Question: 'ViewB' and 'ViewC' are subviews of 'ViewA'. Say 'ViewB' is currently on top of 'ViewC'. I would like to bring 'ViewC' on top with flipping animation as shown in the diagram. I use the 'UIView' class method '(void)transitionFromView:(UIView *)fromView toView:(UIView *)toView duration:(NSTimeInterval)duration options:(UIViewAnimationOptions)options completion:(void (^)(BOOL finished))completion'. However, the 'ViewA' gets flipped along with 'viewB' which is not the desired behavior. The desired behavior is only for 'ViewB' to flip over and 'ViewC' is now on top. Any idea how to achieve the desired behavior?

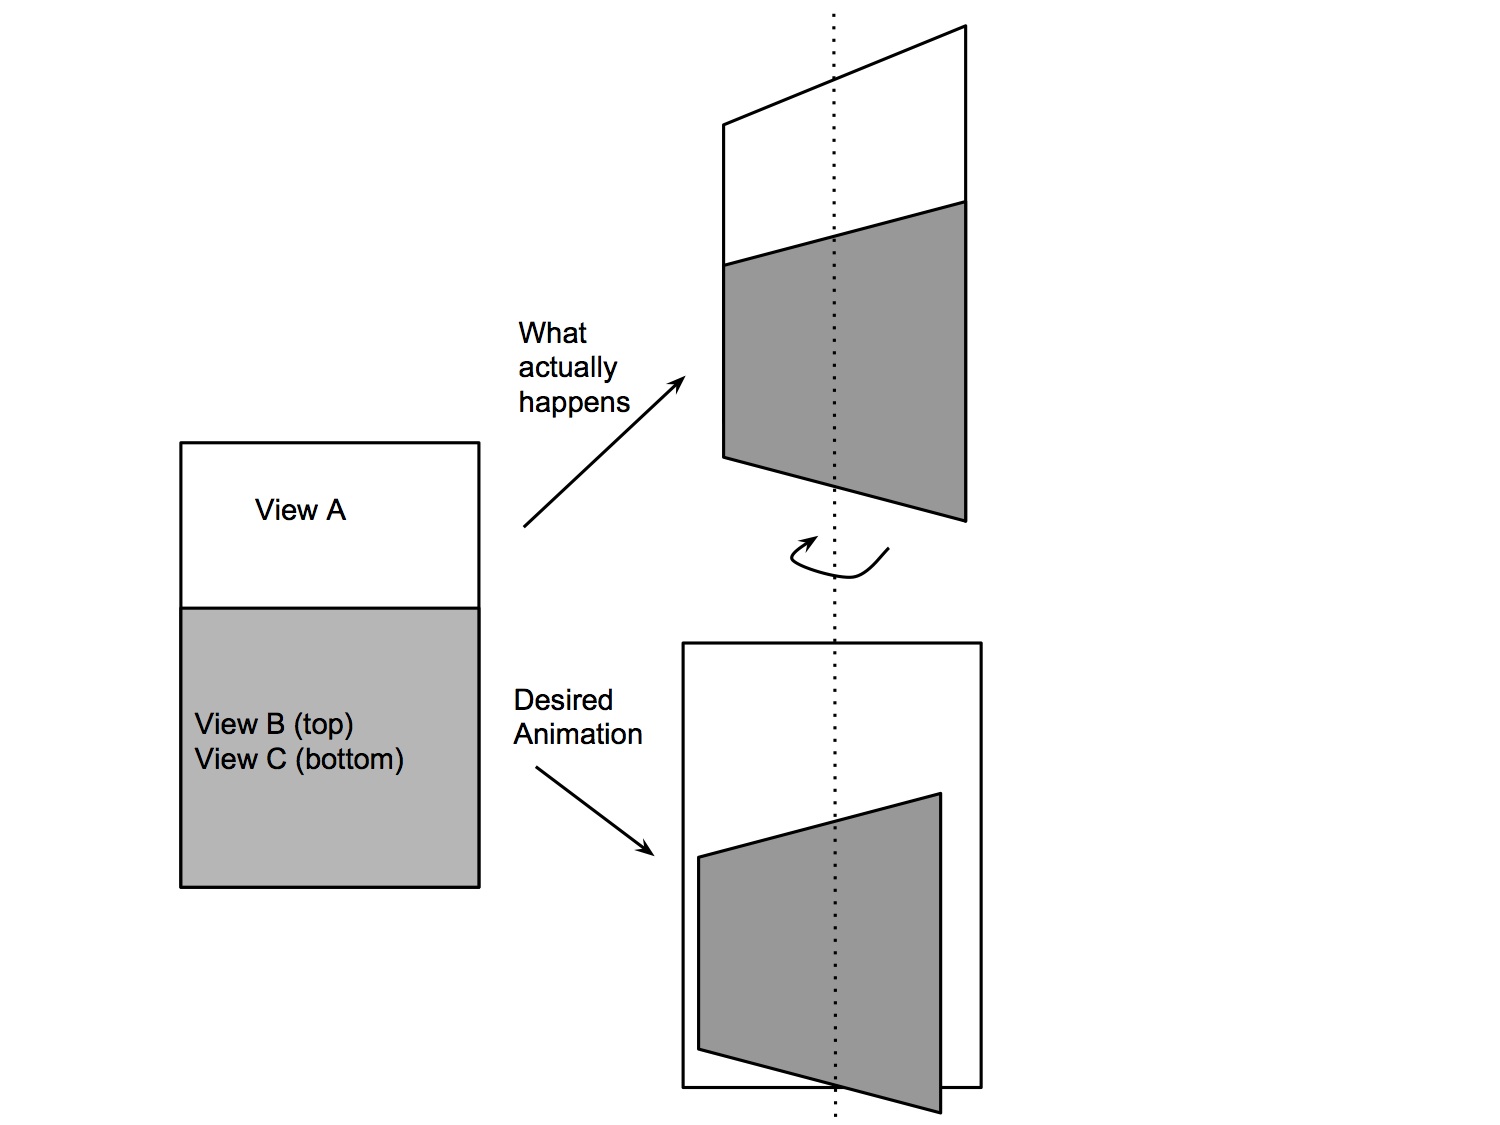
Answer: Try this :
'''
-(void)FilpAnimation
{
viewObjB.alpha=1.0;
viewObjB.hidden=NO;
[UIView transitionWithView:viewObjB
duration:1.5
options:UIViewAnimationOptionTransitionFlipFromRight
animations:^{
viewObjB.hidden=YES;
viewObjB.alpha=0.0;
} completion:nil];
viewObjC.alpha=0.0;
viewObjC.hidden=YES;
[UIView transitionWithView:viewObjC
duration:1.5
options:UIViewAnimationOptionTransitionFlipFromLeft
animations:^{
viewObjC.hidden=NO;
viewObjC.alpha=1.0;
} completion:nil];
}
'''